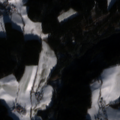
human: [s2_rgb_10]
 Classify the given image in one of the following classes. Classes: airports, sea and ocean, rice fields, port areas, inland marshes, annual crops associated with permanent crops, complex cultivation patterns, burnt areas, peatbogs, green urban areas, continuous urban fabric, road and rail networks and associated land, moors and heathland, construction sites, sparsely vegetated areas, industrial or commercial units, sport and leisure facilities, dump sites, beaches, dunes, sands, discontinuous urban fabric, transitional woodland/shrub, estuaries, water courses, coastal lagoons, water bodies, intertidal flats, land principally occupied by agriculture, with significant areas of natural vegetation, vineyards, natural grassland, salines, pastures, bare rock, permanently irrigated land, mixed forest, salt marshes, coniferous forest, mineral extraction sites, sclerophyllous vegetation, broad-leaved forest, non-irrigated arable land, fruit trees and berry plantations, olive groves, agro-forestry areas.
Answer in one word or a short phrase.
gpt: complex cultivation patterns, land principally occupied by agriculture, with significant areas of natural vegetation, coniferous forest